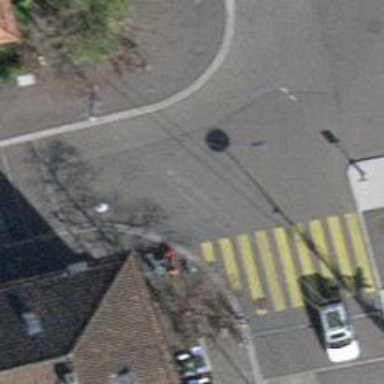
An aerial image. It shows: Unmarked crossing on the road.